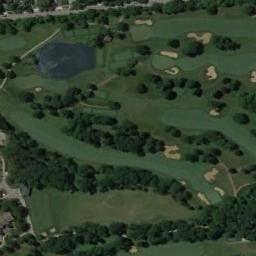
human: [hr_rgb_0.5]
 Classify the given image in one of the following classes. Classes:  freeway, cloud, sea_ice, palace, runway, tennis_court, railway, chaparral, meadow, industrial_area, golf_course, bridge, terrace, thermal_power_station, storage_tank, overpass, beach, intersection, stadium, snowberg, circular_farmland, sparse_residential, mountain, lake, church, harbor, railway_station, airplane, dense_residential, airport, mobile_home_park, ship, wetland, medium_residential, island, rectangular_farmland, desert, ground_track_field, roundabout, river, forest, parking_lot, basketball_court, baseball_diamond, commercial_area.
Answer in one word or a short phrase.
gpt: golf_course